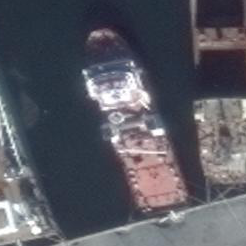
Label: civil